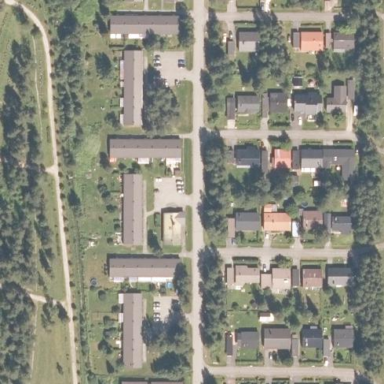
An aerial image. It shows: Residential area.